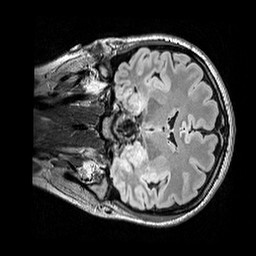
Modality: FLAIR
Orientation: coronal
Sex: female
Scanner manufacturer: siemens
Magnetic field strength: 3 T
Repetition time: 5 s
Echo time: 0.395 s